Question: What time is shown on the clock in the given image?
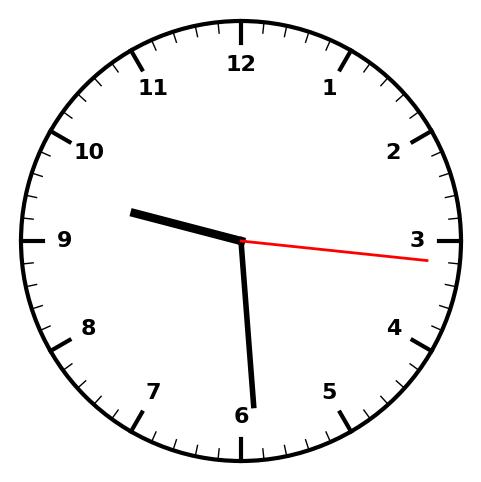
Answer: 09:29:16